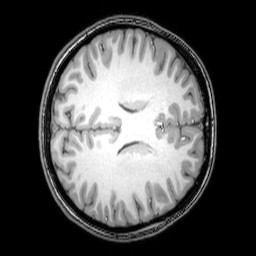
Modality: T1w
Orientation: axial
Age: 21
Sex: female
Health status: healthy
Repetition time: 0.081 s
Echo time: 0.037 s